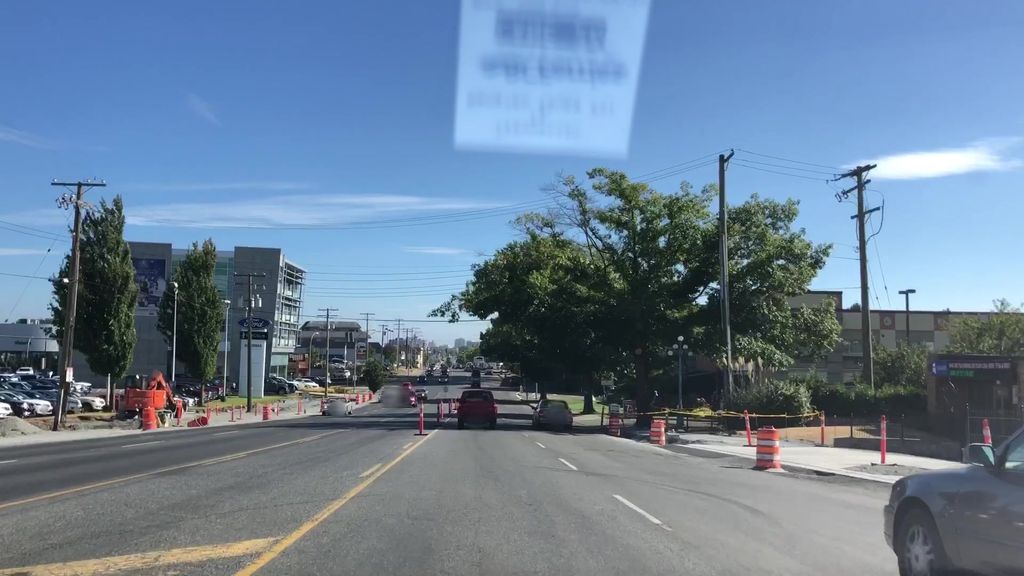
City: victoria